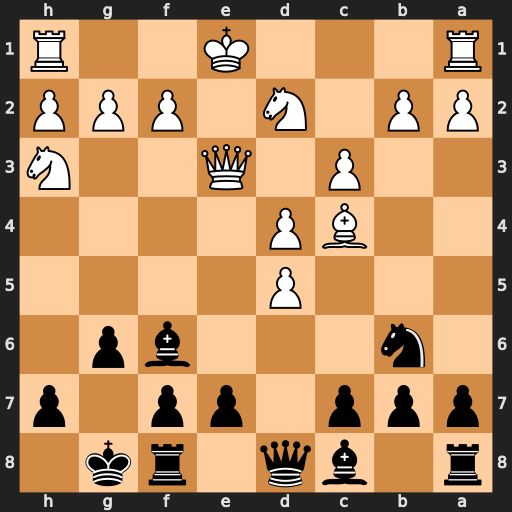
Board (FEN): r1bq1rk1/ppp1pp1p/1n3bp1/3P4/2BP4/2P1Q2N/PP1N1PPP/R3K2R
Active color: b
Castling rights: KQ
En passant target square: -
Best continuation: Nxc4 Nxc4 Qxd5